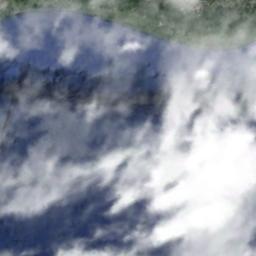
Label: cloud